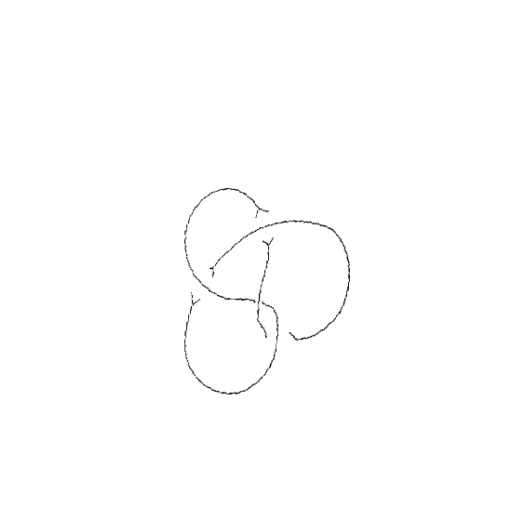
Crossing number: 4